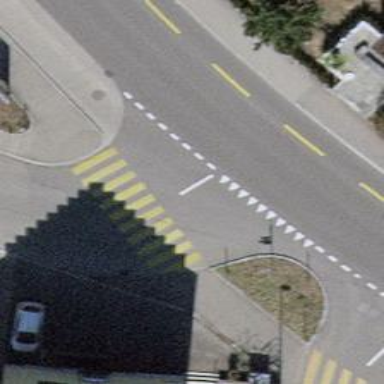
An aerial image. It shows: Uncontrolled zebra crossing.